Field crop: tomato
Growth stage: 2
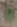
Species: solanum